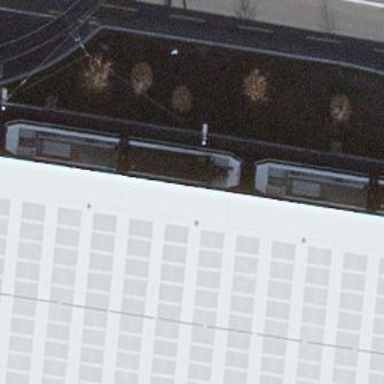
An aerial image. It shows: Concrete platform with shelter for public transport. This platform is for trams and railways.